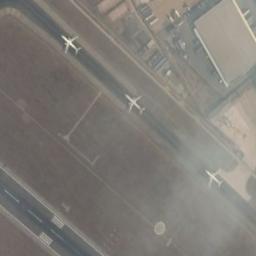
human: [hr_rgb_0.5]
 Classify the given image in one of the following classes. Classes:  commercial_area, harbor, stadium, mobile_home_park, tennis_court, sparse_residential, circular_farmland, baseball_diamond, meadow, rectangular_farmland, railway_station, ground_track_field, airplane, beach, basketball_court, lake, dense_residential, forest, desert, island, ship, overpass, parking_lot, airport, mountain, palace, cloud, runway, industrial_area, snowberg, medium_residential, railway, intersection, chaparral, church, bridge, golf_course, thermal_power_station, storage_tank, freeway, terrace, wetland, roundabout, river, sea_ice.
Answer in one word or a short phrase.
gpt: runway